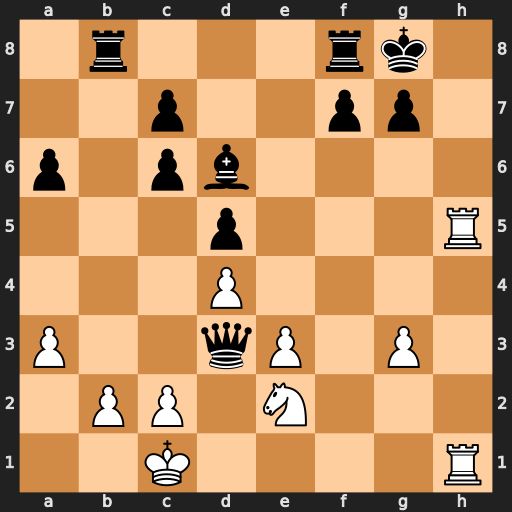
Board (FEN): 1r3rk1/2p2pp1/p1pb4/3p3R/3P4/P2qP1P1/1PP1N3/2K4R
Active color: w
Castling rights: -
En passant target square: -
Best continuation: Rh8#